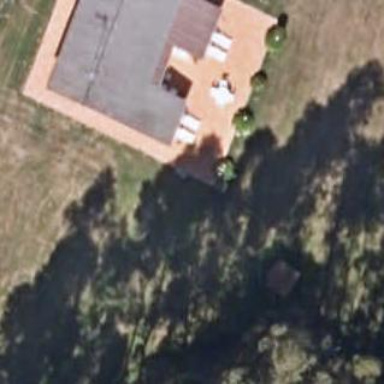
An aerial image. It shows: Simple and straightforward house.